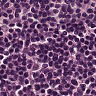
Metastatic tissue present: no